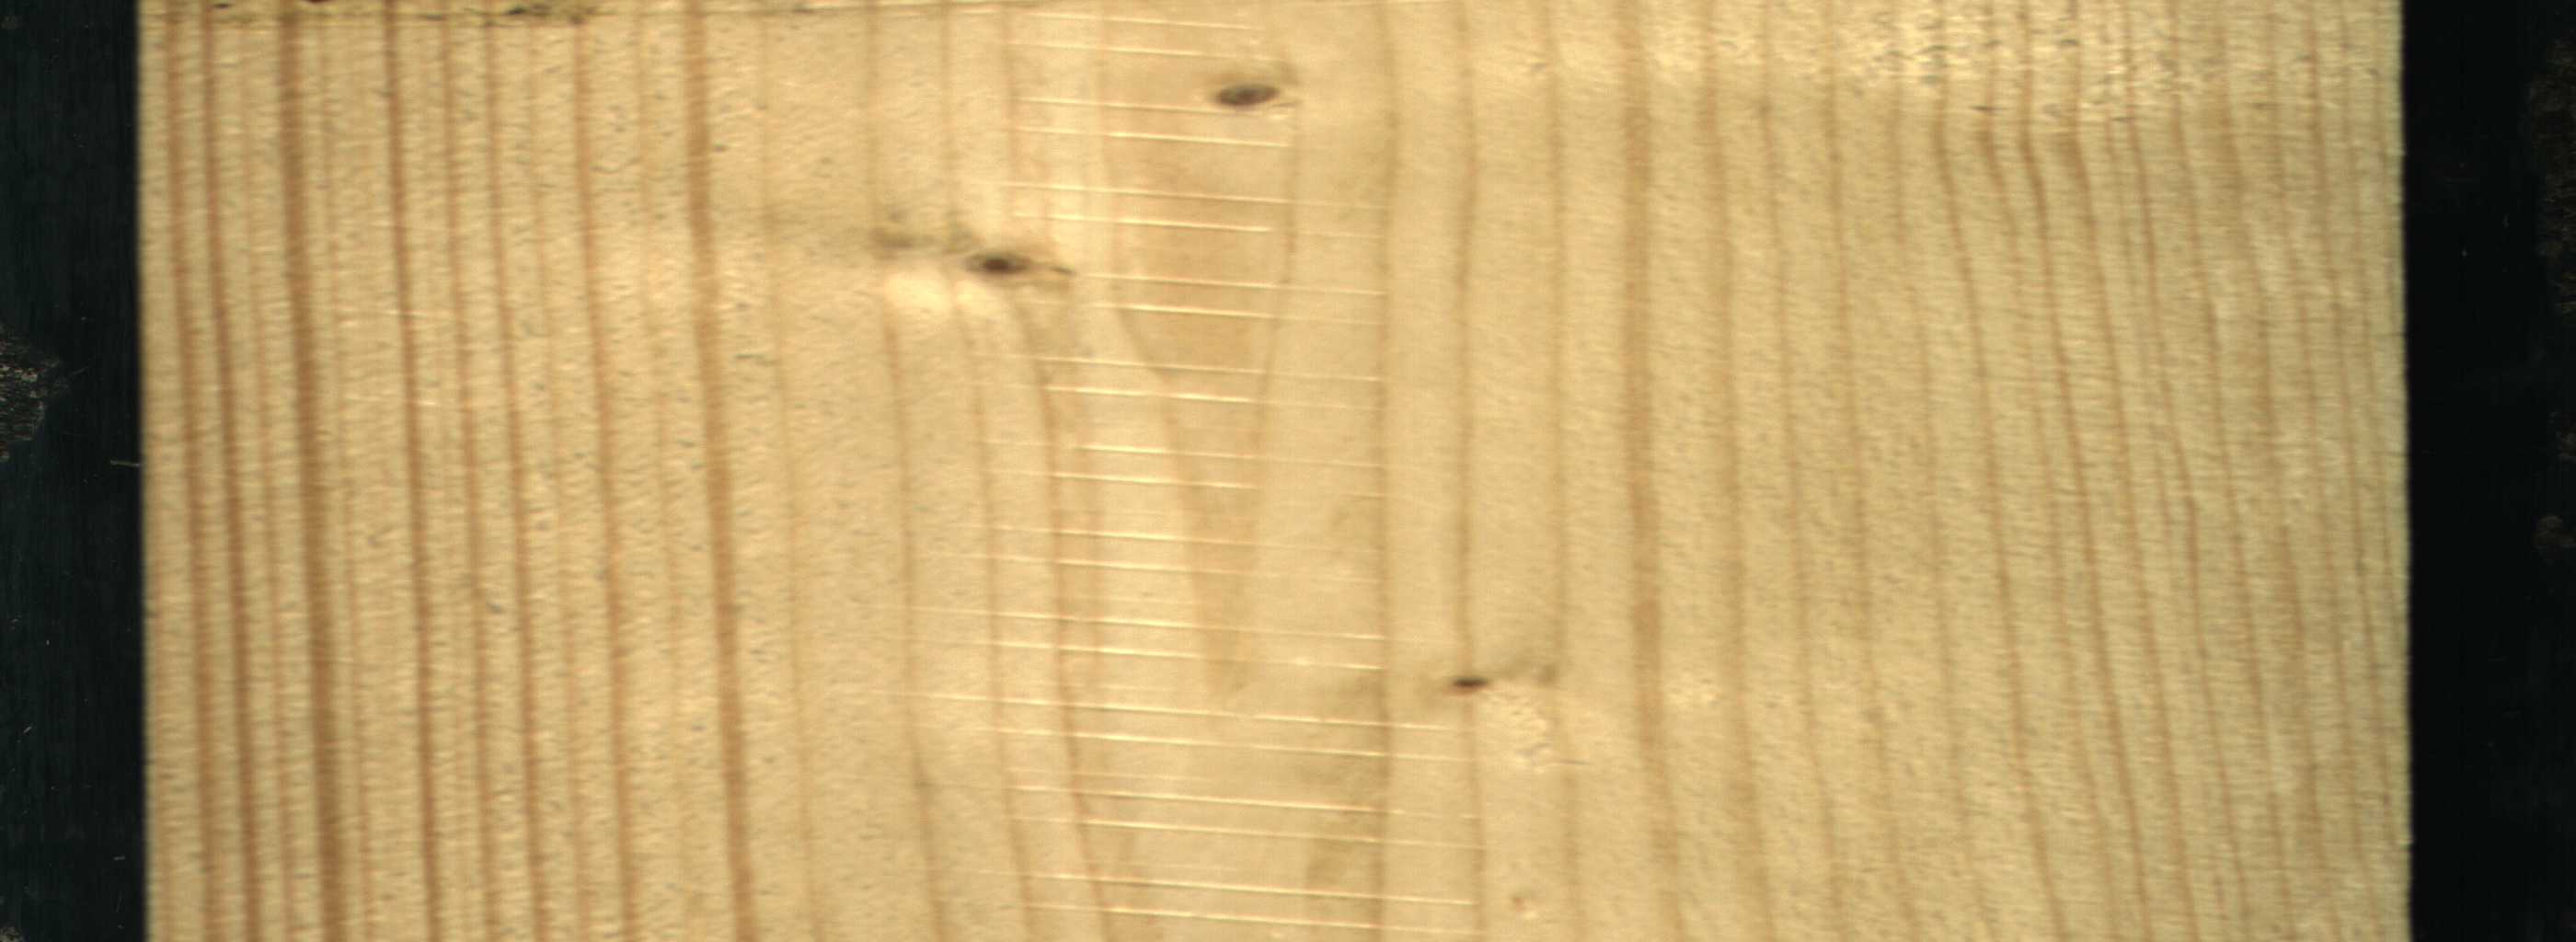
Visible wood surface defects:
Live_Knot
Live_Knot
Live_Knot